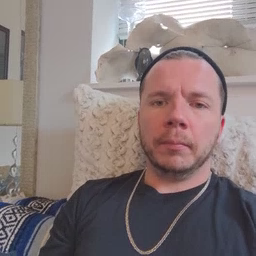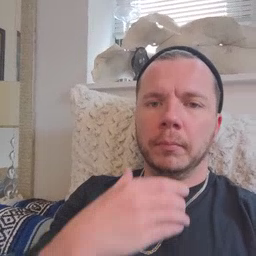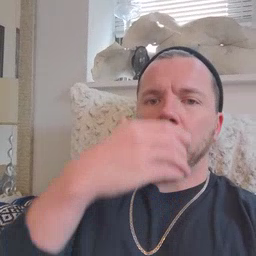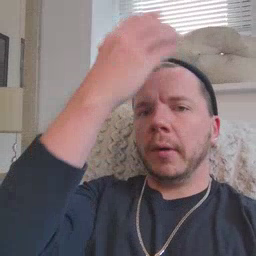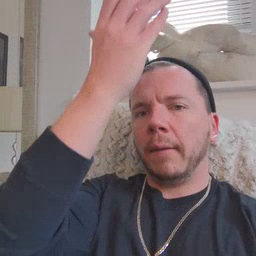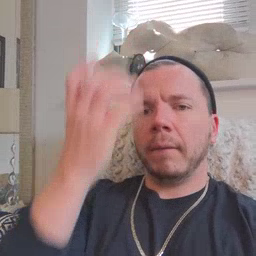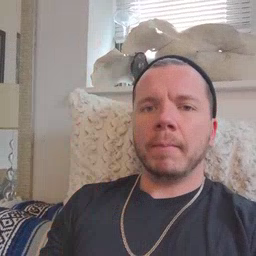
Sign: giraffe